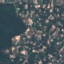
Land use / land cover: Residential